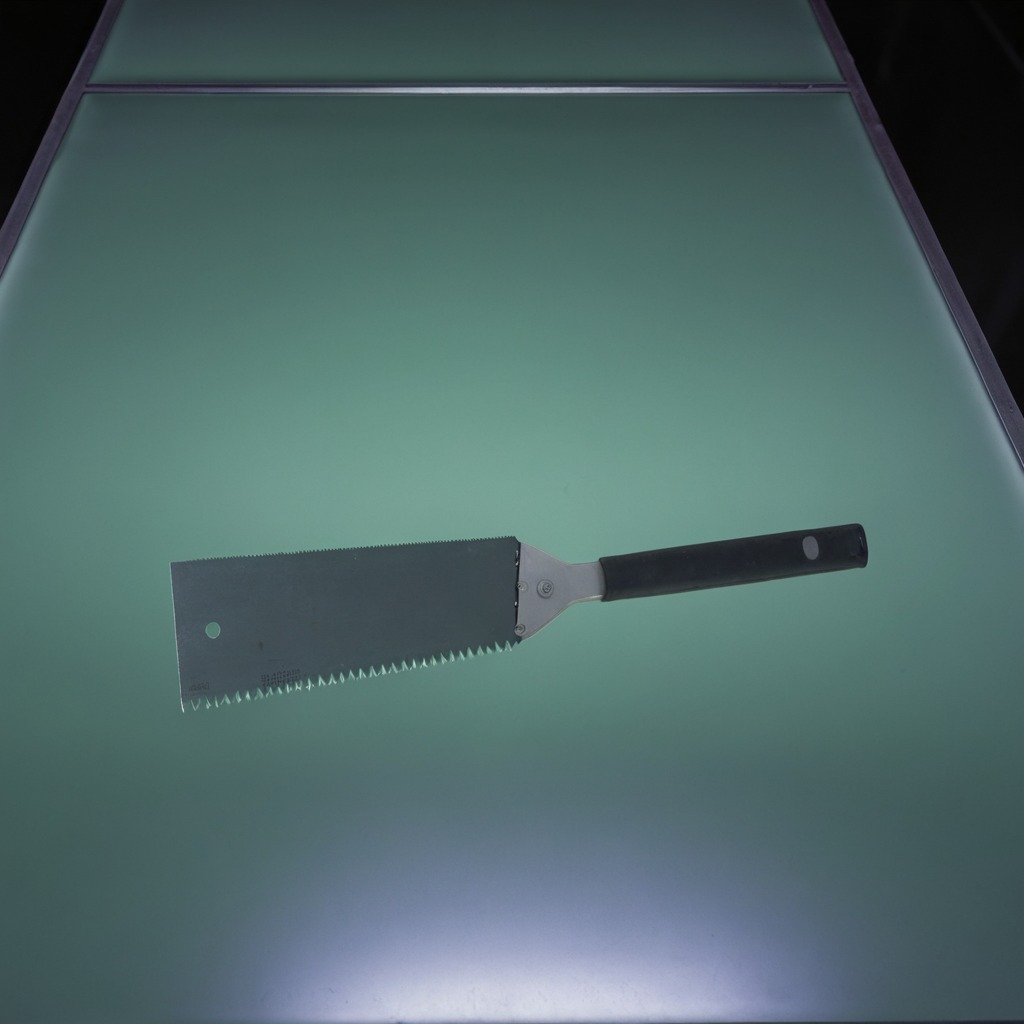
A metal saw is lying on the clean empty table in a railway signal maintenance room.